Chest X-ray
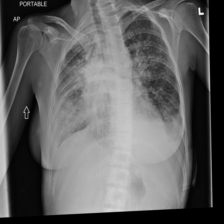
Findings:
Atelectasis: negative
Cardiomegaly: negative
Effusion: negative
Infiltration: negative
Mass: positive
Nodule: negative
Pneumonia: negative
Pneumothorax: negative
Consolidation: positive
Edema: negative
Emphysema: negative
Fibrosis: negative
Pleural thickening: positive
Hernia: negative